Question: I am building online shopping website and at this time there are 3 products in it. Here's the sample of products.

First it is a image, product name, description, price, id and "Add to Cart" Button which is build programmatically and It is also dynamically.
You can see that every product have its own Button which is also created through foreach loop.
I am confuse that how can I get those unique id's which I assigned to it? Means when I click on Add to Cart button, it give me id=3 in foreach loop.
Now, I want a help that how "Add to Cart" button identify that which product is clicked and then show all the specification of product and then Proceed according to it.
Here's the Sample of Code:
I am using 3-tier architecture for it and here's the sample of code:
'''
DataSet ds=obj.searching_product();
DataTable dt = new DataTable();
dt = ds.Tables["Register_Product"];
foreach(DataRow dr in dt.Rows)
{
Literal li2 = new Literal();
li2.Text = "<br/>";
this.Panel1.Controls.Add(li2);
Label lb1 = new Label();
lb1.Text = dr["Name"].ToString();
this.Panel1.Controls.Add(lb1);
//Adding Here's Literal for price, Images and ID etc.
Literal li4 = new Literal();
li4.Text = "<br/>";
this.Panel1.Controls.Add(li4);
Button btn = new Button();
btn.Height = 19;
btn.Width = 100;
btn.Text = "Add to Cart";
btn.Click += new EventHandler(Button_Click);
this.Panel1.Controls.Add(btn);
}
'''
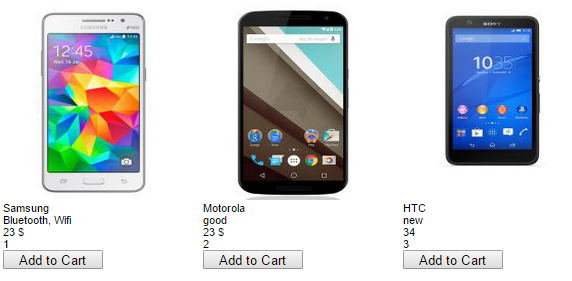
Answer: There are few ways to do it, You can create an extension to 'Button' class, with a a property to hold ID or a could be to use the 'ItemID' in Button's ID like:
'''
Button btn = new Button();
btn.ID = "btnItem-" + ItemID;
'''
Then extract the 'ItemID' in event handler like:
'''
void Button_Click(object sender, EventArgs e)
{
Button senderButton = sender as Button;
int itemID = -1;
if (senderButton != null && senderButton.ID.Contains('-'))
{
itemID = int.Parse(senderButton.ID.Split('-')[1]); //or int.TryParse (better)
//work with itemID
}
}
'''
As a side note, a better option would be to create your own button class and add a new property for ItemID, option would be to use controls like 'GridView' or 'Repeater' controls using Data Binding.